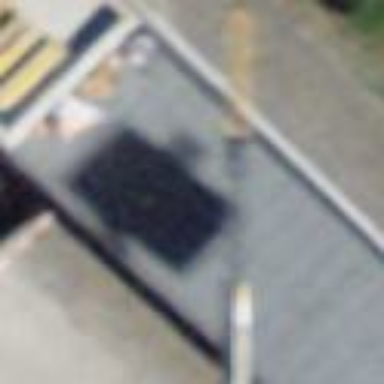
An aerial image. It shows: Carport building.